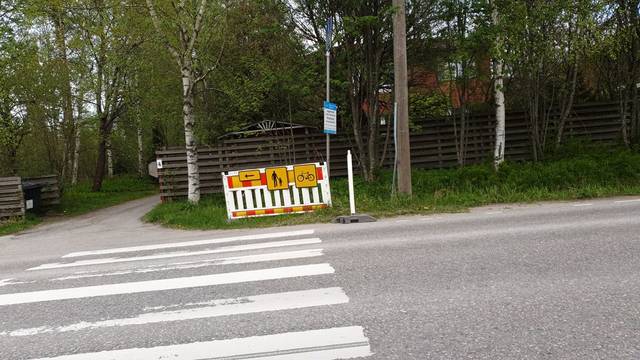
Region: Finland
Coordinates: 60.252, 24.776